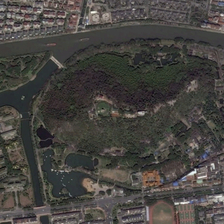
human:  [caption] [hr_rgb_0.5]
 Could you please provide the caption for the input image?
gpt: many buildings are around a park with green trees near a river .

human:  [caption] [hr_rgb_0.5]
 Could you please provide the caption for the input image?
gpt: many buildings are around a park with green trees near a river .

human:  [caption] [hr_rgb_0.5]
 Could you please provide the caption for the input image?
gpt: many buildings are around a park with green trees near a river .

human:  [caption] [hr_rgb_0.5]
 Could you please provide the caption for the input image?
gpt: many buildings are around a park with green trees near a river .

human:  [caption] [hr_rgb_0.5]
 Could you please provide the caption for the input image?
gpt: many buildings are around a park with green trees near a river .